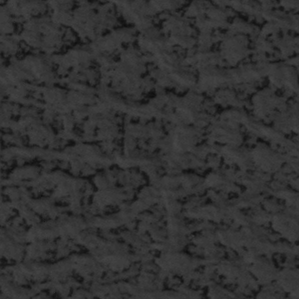
Label: frost